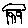
Label: house